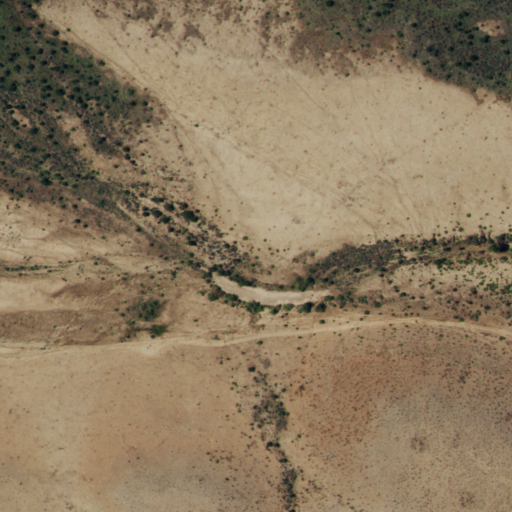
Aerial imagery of valley in New Mexico named George Long Draw containing shrub and grassland